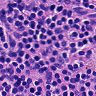
Metastatic tissue present: no